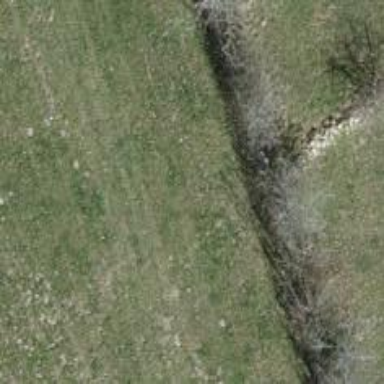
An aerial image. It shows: Dry stone wall barrier.